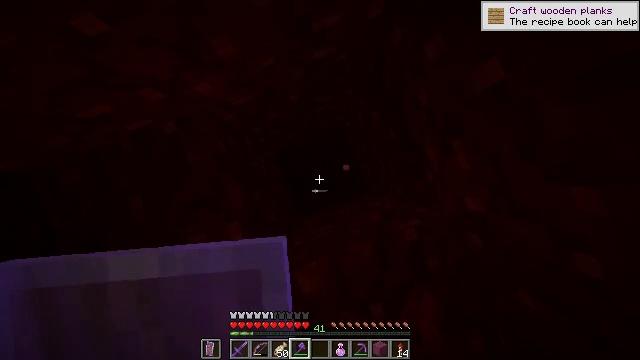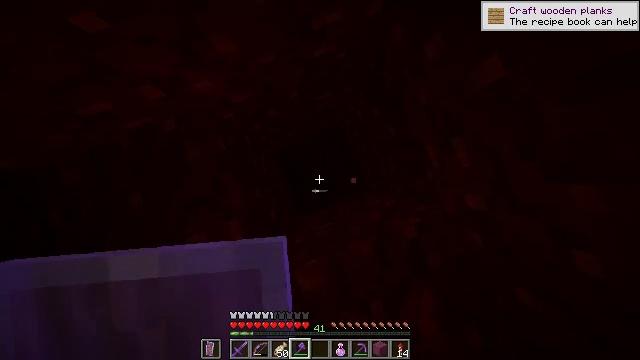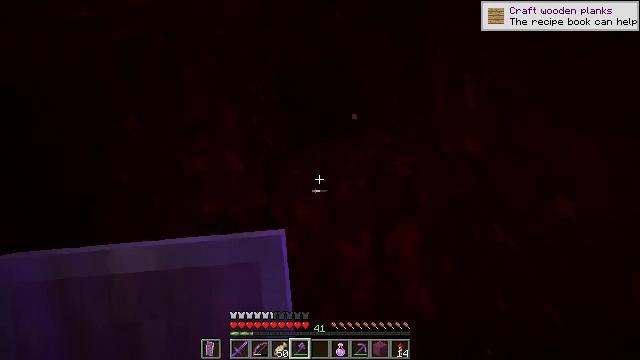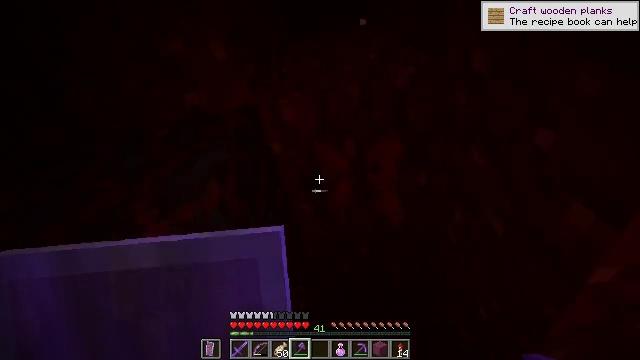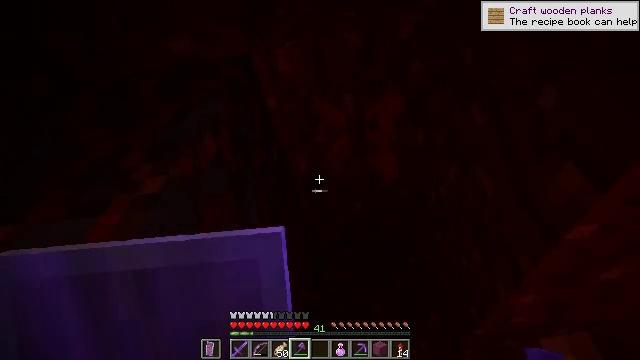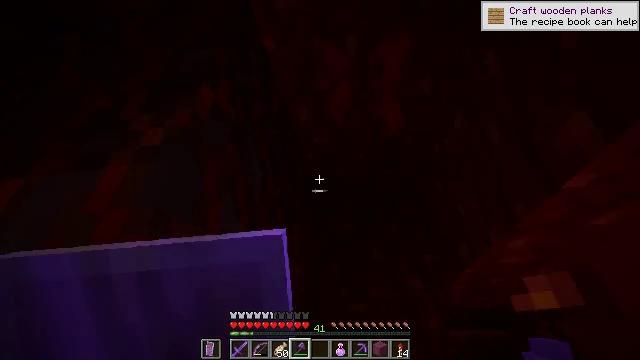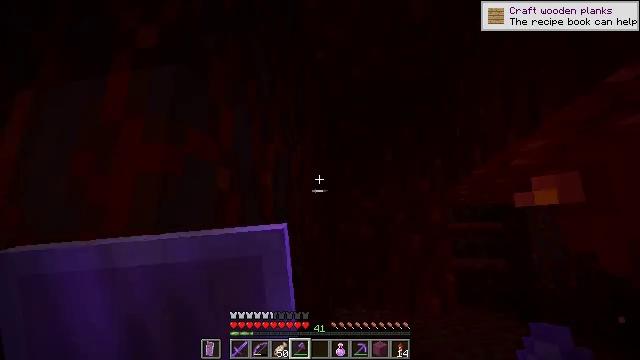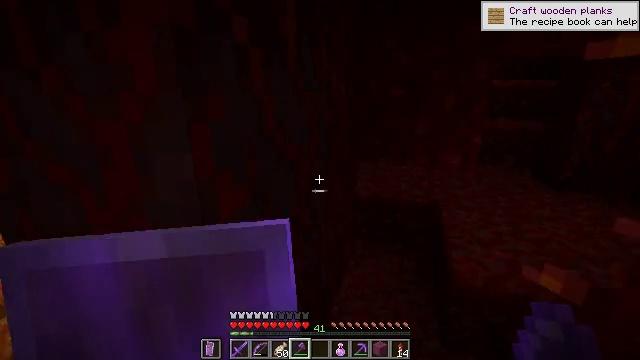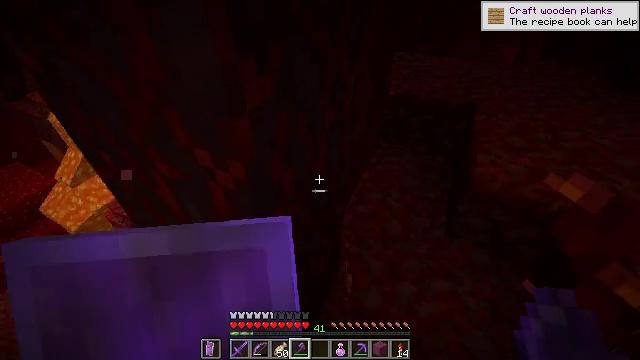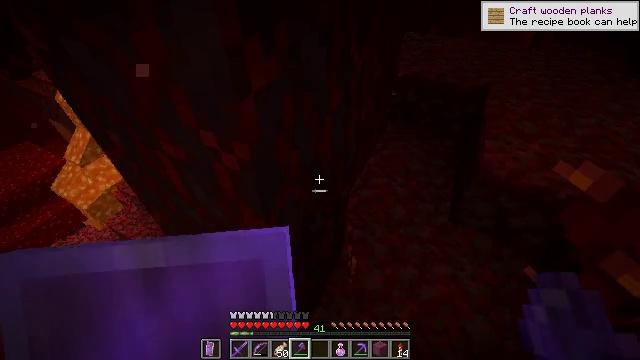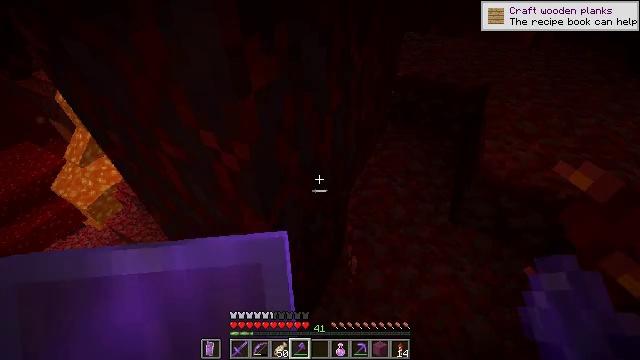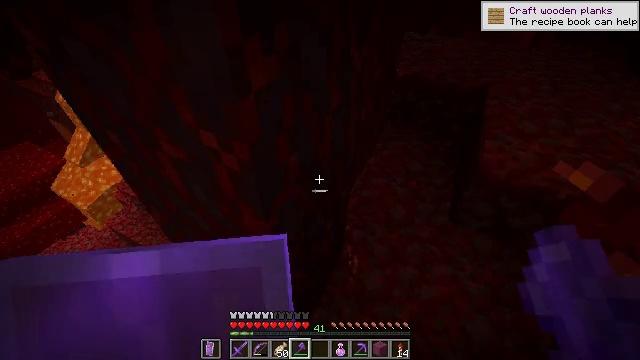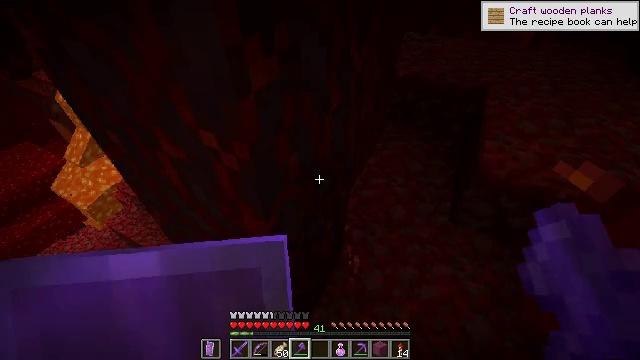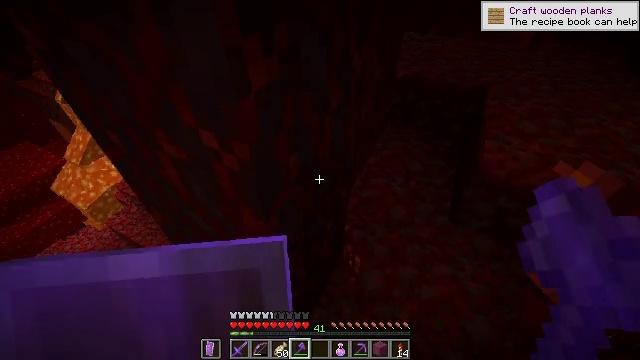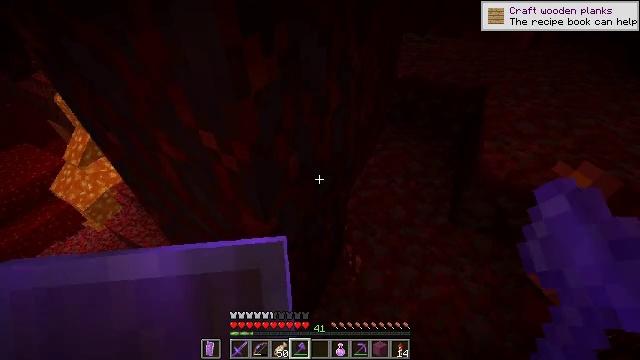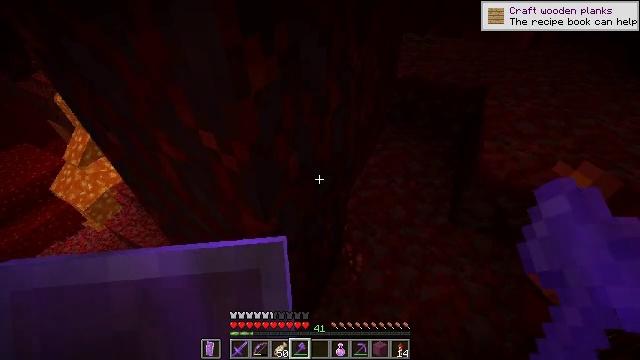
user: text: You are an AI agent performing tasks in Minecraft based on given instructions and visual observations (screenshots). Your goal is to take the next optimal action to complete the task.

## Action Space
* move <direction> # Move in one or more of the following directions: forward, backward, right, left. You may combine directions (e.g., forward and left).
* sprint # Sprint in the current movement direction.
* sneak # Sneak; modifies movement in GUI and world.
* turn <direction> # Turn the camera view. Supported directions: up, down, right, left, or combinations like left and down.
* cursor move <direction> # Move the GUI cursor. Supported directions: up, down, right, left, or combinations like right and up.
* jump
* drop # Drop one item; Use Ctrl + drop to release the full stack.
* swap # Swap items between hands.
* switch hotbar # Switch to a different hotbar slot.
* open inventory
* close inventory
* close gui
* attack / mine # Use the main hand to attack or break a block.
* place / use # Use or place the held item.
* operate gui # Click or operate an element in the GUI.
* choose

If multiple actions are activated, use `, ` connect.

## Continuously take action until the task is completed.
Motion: motion action
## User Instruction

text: Mine the crimson stem in the Nether.
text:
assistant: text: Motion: no_op
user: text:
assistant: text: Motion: turn right and down
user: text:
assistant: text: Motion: turn right and down
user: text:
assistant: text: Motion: turn right and down
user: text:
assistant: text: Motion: turn down
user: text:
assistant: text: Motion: turn left and down
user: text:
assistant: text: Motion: turn left and down
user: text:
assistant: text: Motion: turn left and down
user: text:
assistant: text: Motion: turn left and down
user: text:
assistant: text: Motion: no_op
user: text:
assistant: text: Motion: no_op
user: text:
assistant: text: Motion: no_op
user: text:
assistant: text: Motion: no_op
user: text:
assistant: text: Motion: no_op
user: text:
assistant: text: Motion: no_op
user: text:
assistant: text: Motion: no_op
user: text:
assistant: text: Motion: turn left and up
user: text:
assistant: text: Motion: turn left and up
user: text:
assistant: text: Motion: turn left and up
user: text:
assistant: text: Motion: turn up, attack / mine
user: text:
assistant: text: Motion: attack / mine
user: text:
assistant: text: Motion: attack / mine
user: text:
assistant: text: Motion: attack / mine
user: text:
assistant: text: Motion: attack / mine
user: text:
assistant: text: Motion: turn down, attack / mine
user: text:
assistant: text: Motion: turn right and down, attack / mine
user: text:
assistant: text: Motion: turn right and down, attack / mine
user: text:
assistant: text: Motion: turn right and down, attack / mine
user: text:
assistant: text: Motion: turn right and down, attack / mine
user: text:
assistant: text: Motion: turn down, attack / mine